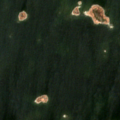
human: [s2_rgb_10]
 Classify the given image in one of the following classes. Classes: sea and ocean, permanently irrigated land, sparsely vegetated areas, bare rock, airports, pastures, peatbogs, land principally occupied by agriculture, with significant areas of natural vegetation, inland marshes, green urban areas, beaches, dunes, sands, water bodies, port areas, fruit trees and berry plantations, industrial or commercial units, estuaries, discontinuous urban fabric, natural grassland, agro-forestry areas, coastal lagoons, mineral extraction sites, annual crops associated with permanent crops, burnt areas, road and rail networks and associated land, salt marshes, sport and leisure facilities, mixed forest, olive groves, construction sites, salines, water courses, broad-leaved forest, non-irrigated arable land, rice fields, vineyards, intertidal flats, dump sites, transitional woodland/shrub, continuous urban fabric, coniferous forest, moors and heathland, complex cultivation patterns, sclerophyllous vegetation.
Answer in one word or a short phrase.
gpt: sea and ocean